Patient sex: F
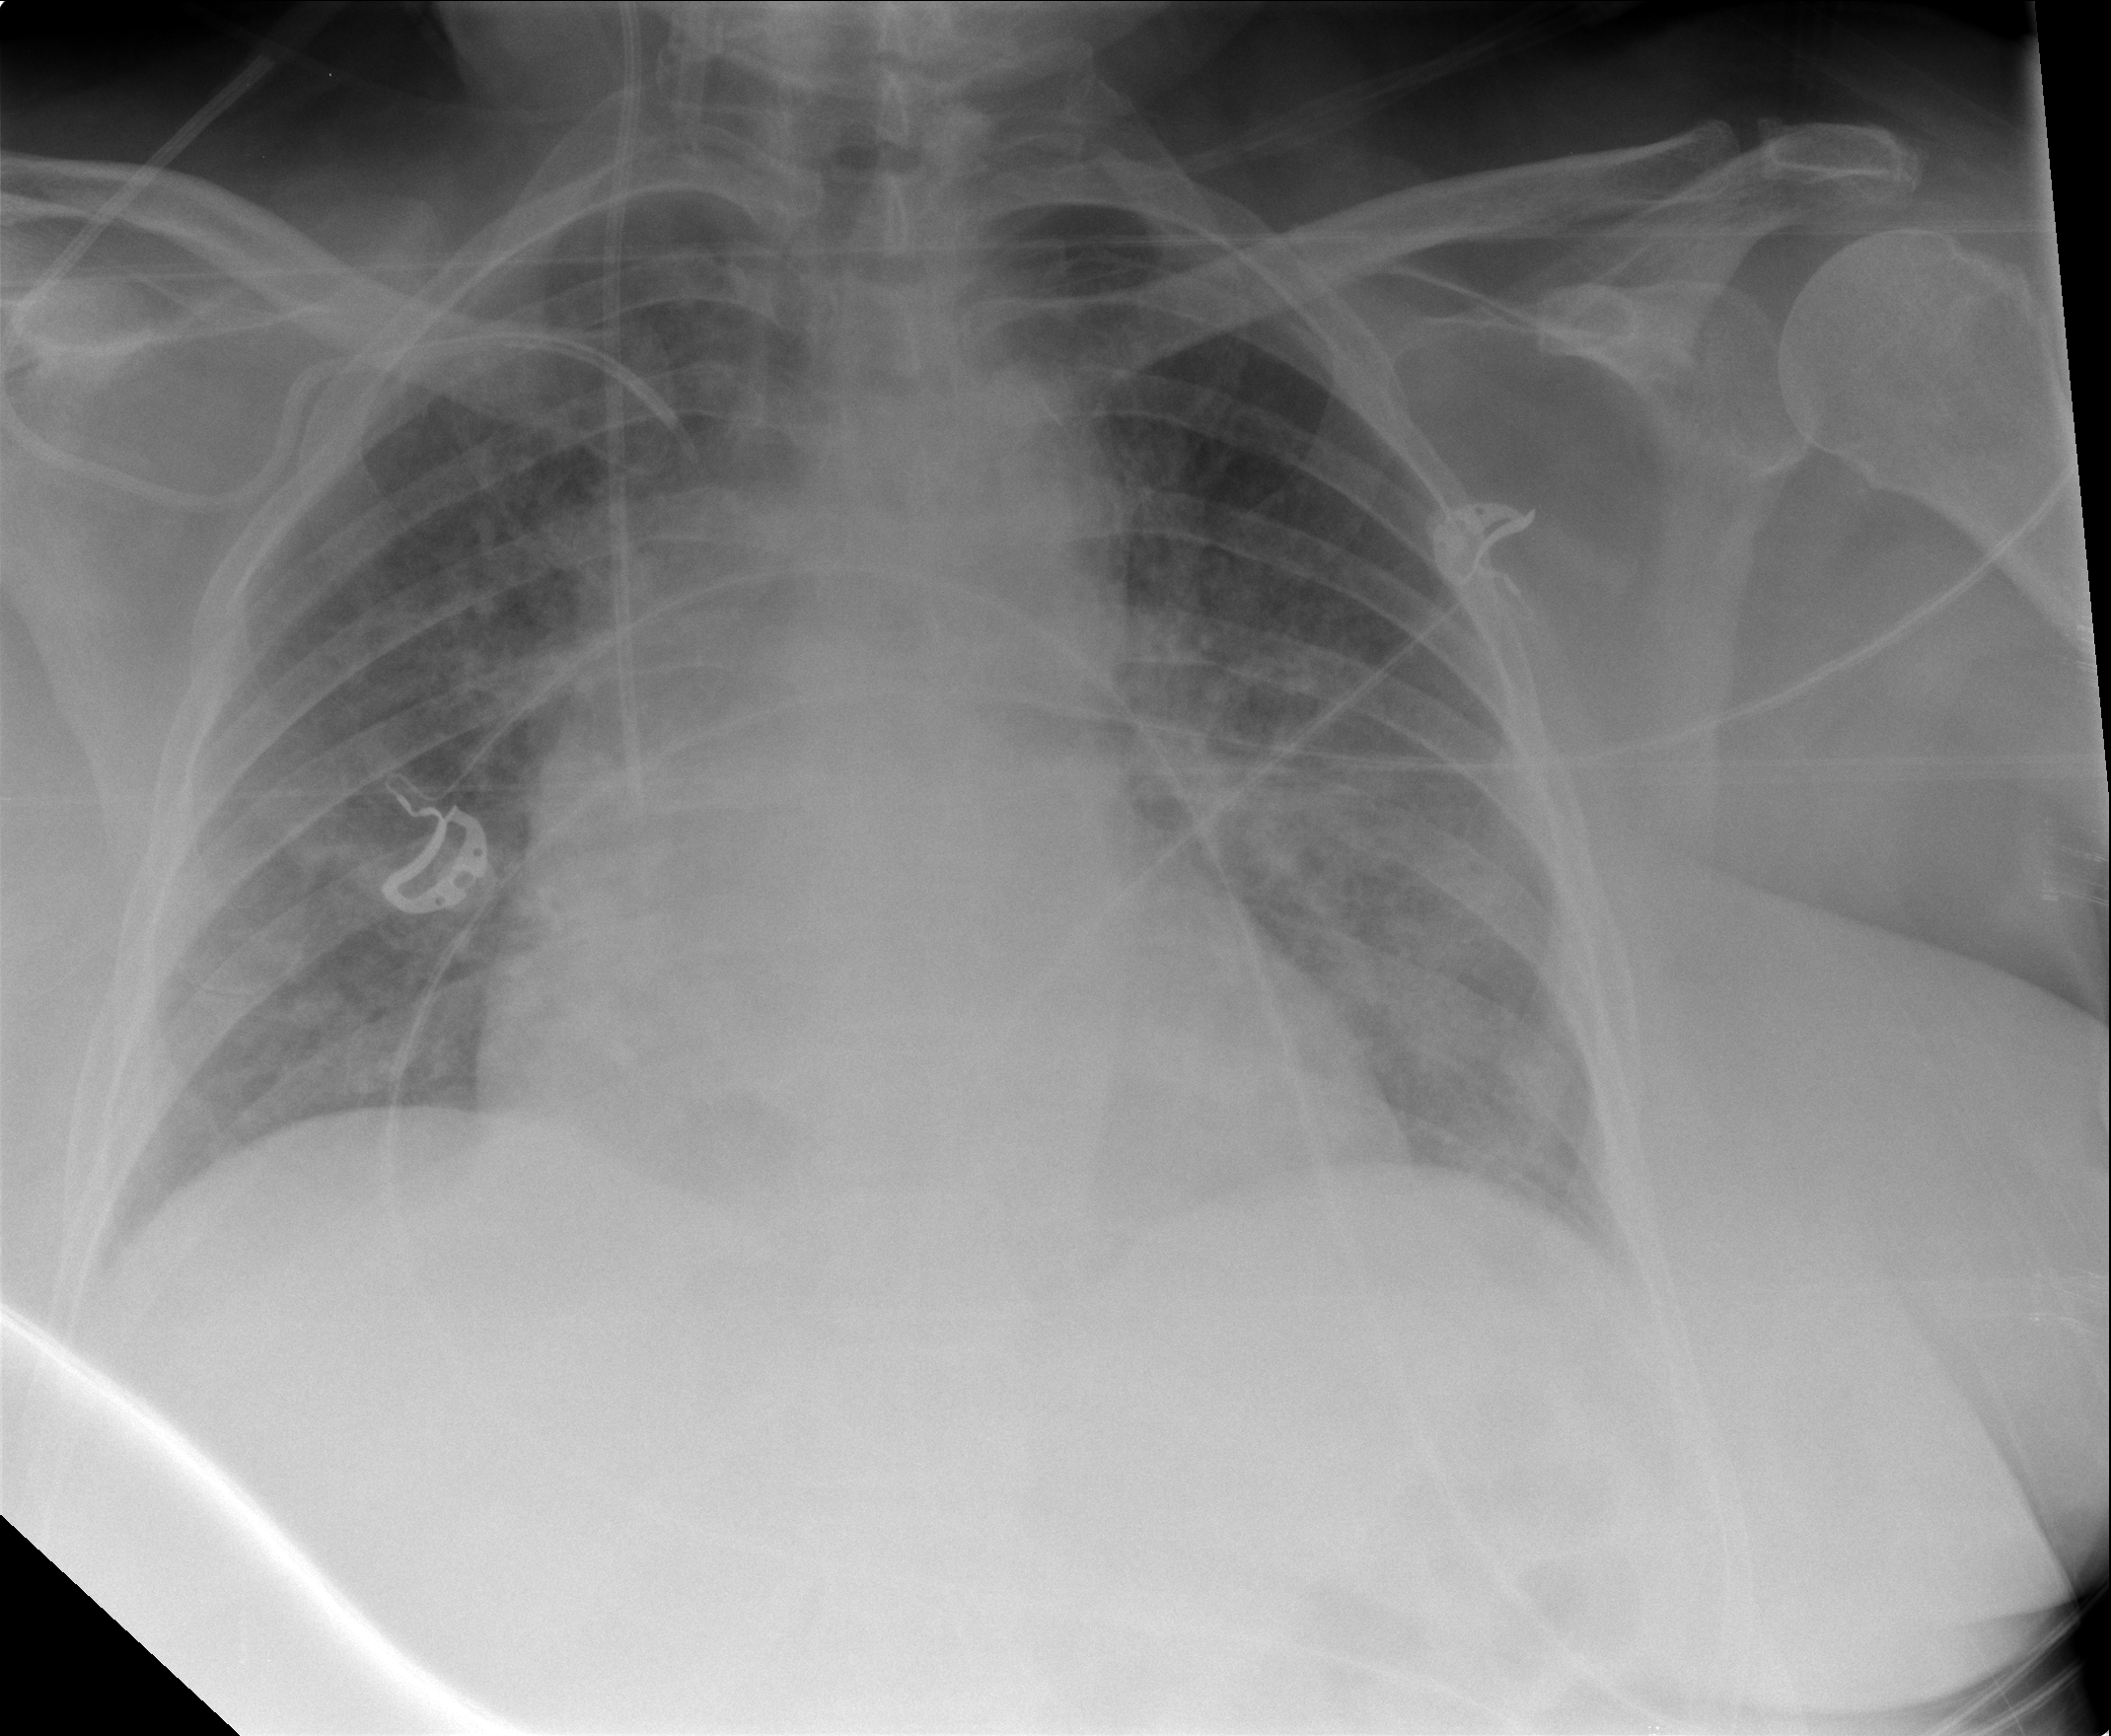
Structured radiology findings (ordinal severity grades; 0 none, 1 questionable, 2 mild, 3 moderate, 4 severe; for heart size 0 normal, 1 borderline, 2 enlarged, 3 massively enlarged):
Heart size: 0
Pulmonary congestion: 2
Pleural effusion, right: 0
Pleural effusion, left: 1
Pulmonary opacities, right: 1
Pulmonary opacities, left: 1
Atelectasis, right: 0
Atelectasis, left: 0